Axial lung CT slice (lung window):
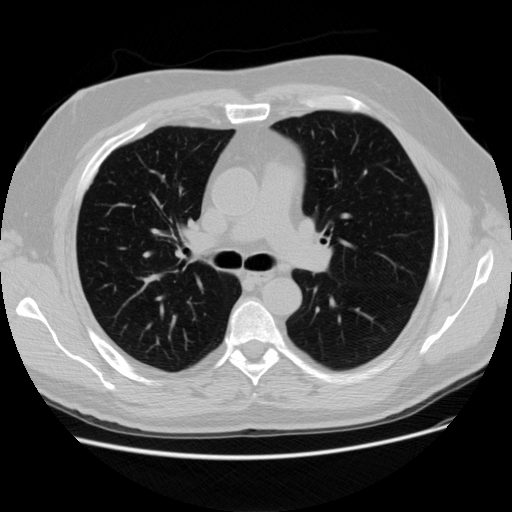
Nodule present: no